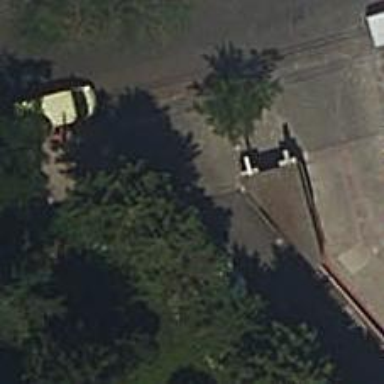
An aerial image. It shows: Emergency ward entrance with gate.